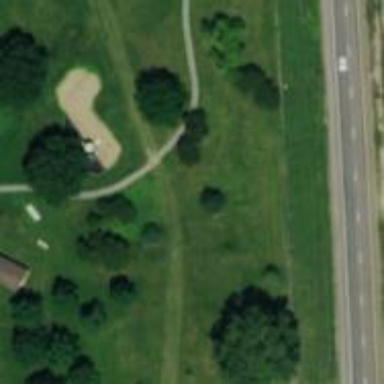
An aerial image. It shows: Disc golf basket.